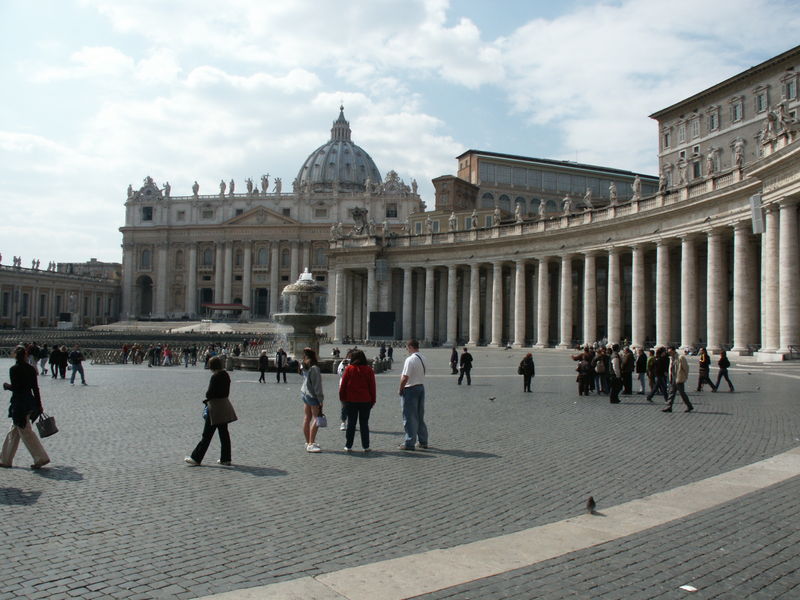
Titel: Petersplatz in Rom
Künstler: Giovanni Lorenzo Bernini
Standort: Rom, S. Pietro (EU - I - Latium)
Schlagwörter: menschen, säulen, taube, brunnen, kuppel, foto, pflasterstein, tasche, arkaden, rom, vatikan, brunne, führung, petersdom, säulenumgang, kolonaden, petersplatz, touristen, bernini, fotoapparat, kamera, turisten